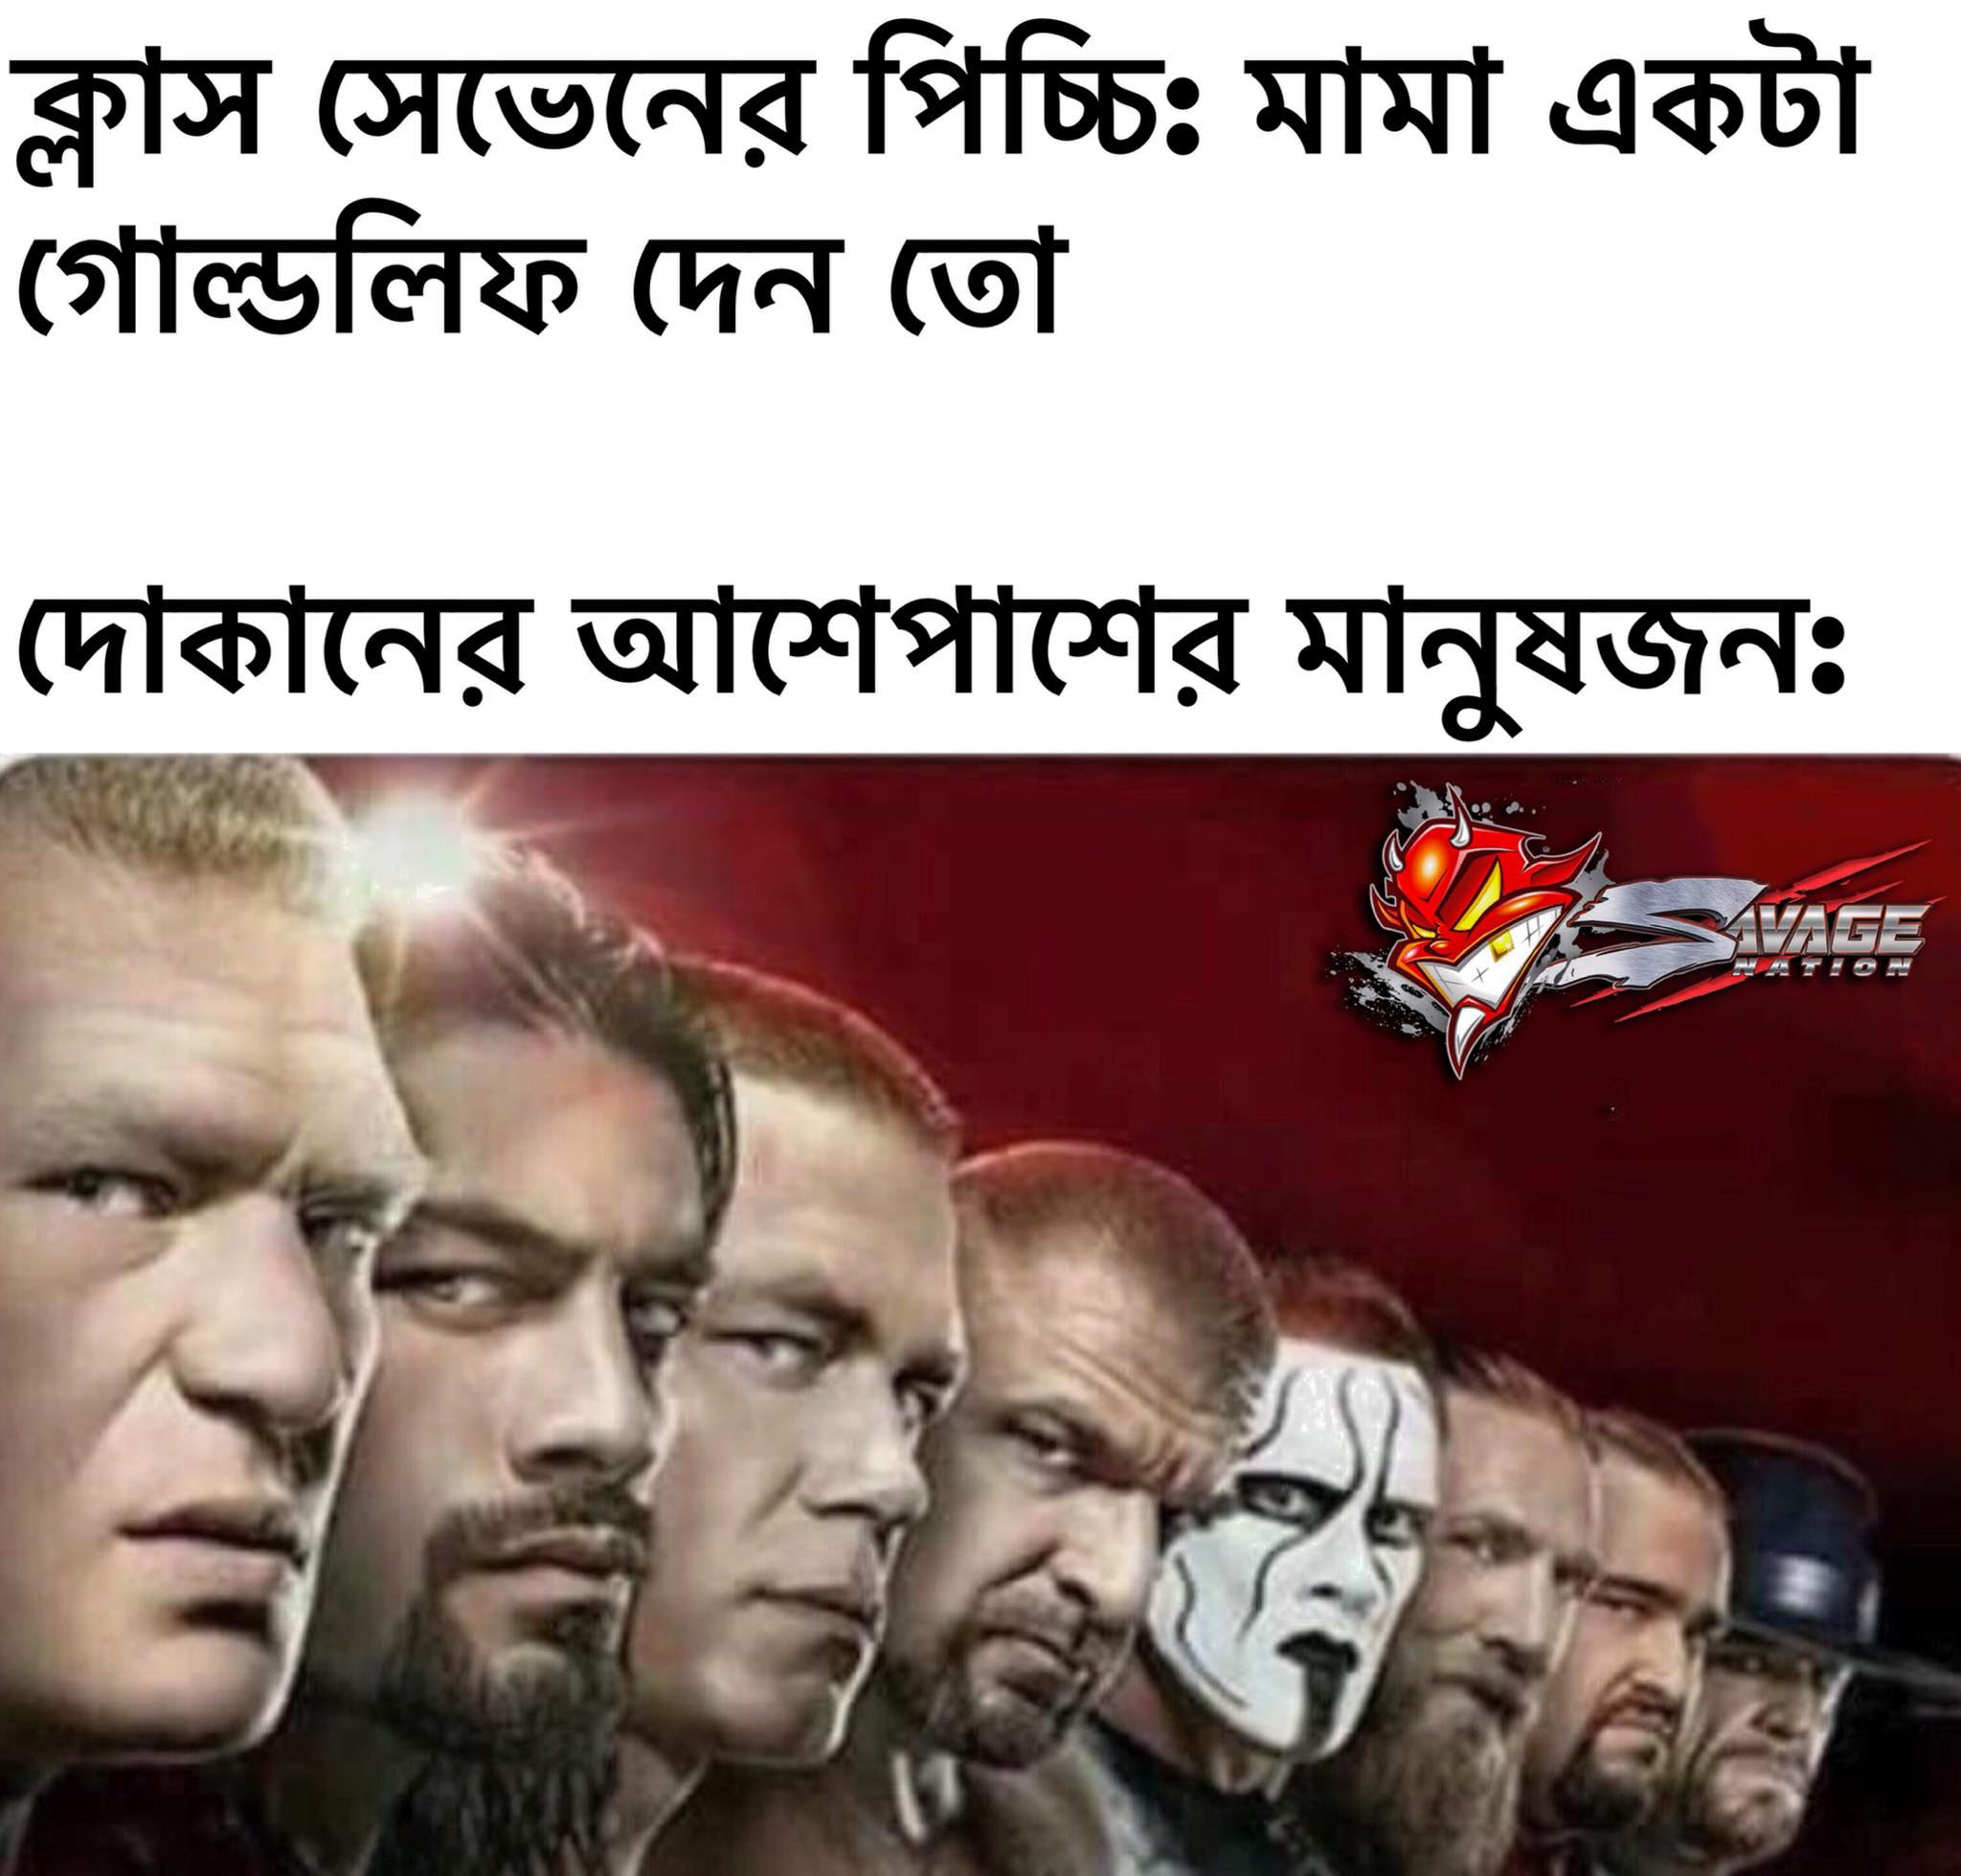
Text: ক্লাস সেভেনের পিচ্চি : মামা একটা গোল্ডলিফ দেন তো দোকানের আশেপাশের মানুষজন :
Label: Non Hate